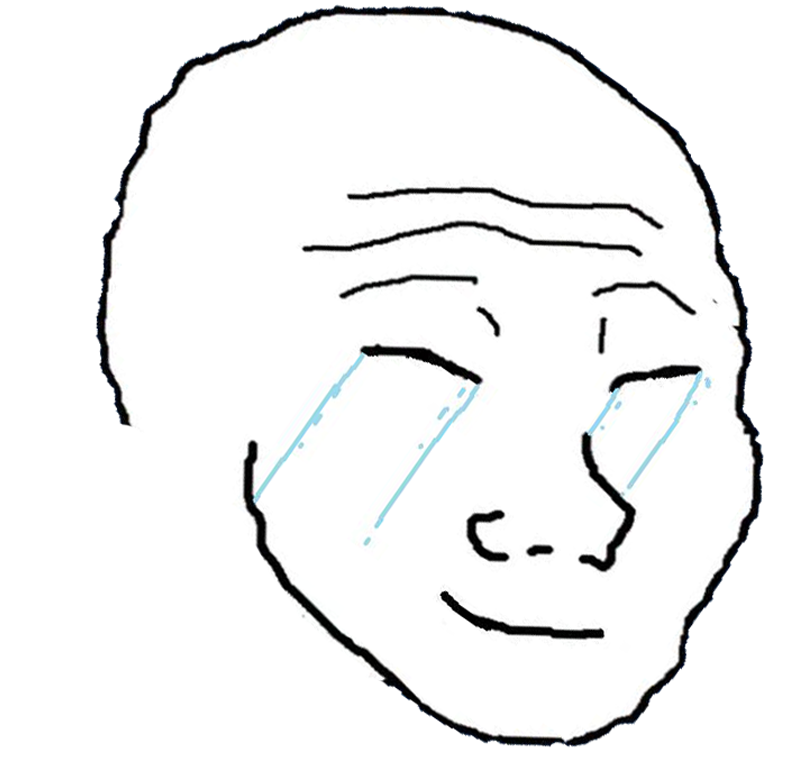
Label: 5_Bloomer